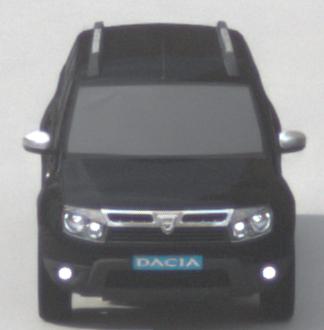
Make: Dacia
Model: Duster dCi 110 FAP
Detailed model: Duster (I)
Model produced from: 2010/06
Model produced until: 2013/11
Doors: 5
Color: black
Road condition: dry road
Daytime: morning or afternoon
Contrast: low contrast